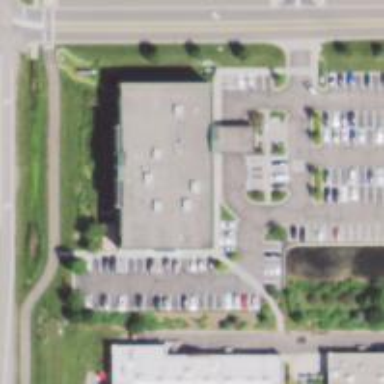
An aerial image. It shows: Healthcare clinic.